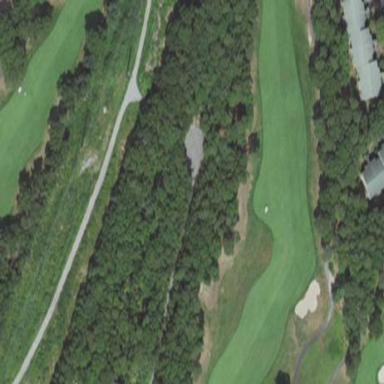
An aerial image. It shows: Golf fairway surrounded by grass.